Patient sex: F
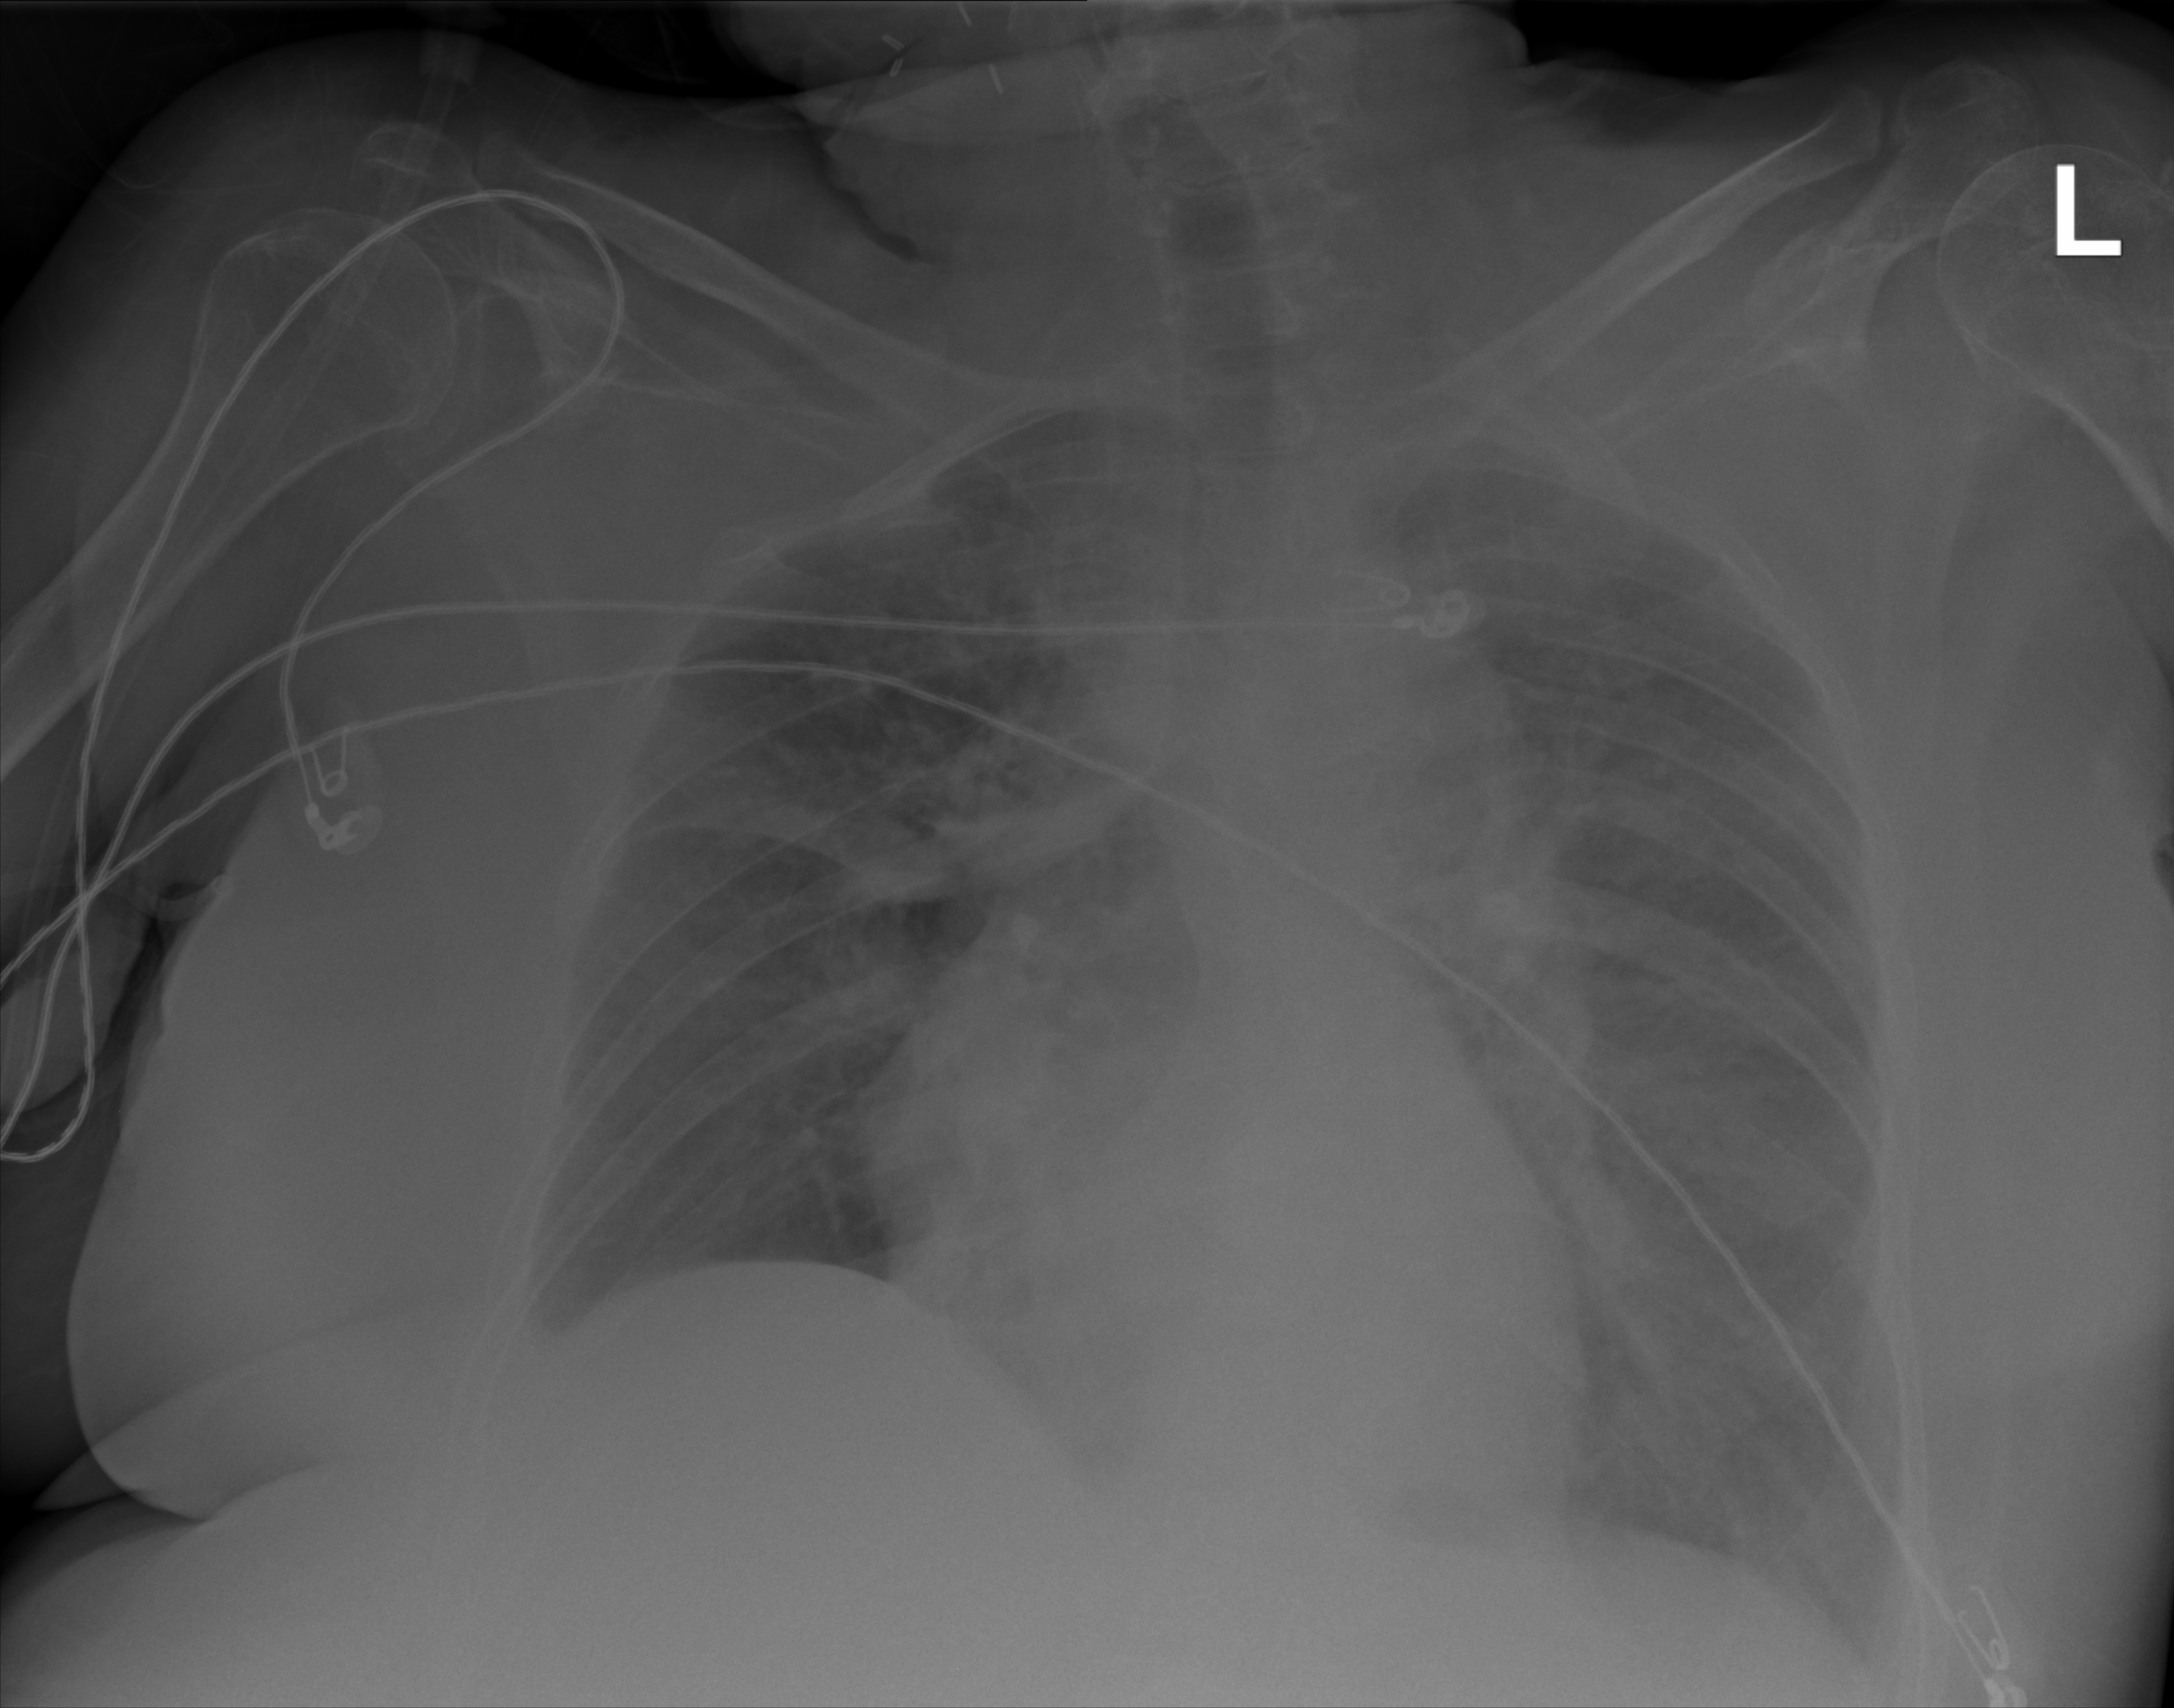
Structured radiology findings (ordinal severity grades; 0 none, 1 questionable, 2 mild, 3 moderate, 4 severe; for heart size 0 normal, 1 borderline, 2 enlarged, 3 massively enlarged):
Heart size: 1
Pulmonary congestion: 2
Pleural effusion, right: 0
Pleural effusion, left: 2
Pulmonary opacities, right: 0
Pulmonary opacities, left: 0
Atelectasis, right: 2
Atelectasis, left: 2